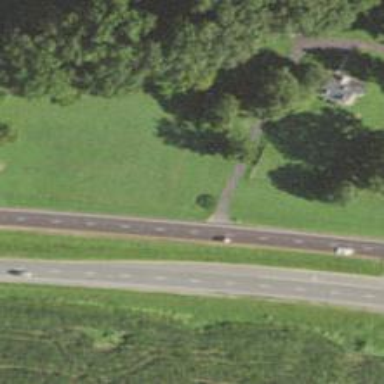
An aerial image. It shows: This image shows trunk highway that functions as expressway.